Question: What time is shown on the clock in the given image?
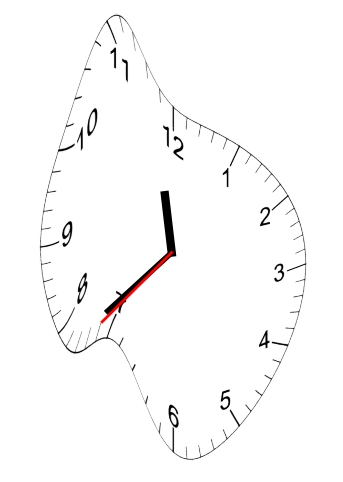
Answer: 11:37:37